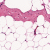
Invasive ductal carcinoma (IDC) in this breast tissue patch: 0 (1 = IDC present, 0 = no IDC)